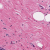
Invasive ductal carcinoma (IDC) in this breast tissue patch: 0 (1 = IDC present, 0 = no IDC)